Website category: auto
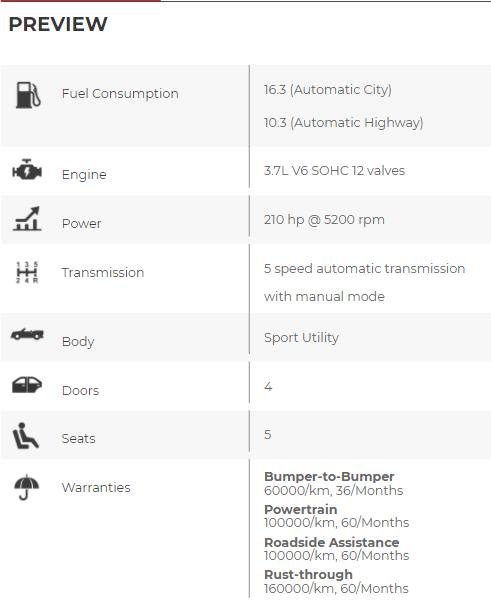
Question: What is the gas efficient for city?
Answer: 16.3 (Automatic City)

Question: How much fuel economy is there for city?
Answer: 16.3 (Automatic City)

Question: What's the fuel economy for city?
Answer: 16.3 (Automatic City)

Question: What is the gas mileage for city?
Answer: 16.3 (Automatic City)

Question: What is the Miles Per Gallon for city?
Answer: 16.3 (Automatic City)

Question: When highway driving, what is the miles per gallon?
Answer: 10.3 (Automatic Highway)

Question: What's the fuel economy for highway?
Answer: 10.3 (Automatic Highway)

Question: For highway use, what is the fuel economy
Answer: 10.3 (Automatic Highway)

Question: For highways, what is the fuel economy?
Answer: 10.3 (Automatic Highway)

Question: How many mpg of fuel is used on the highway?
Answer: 10.3 (Automatic Highway)

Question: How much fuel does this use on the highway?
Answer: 10.3 (Automatic Highway)

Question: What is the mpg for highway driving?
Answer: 10.3 (Automatic Highway)

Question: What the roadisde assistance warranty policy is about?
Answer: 100000/km, 60/Months

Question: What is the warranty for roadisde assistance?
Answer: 100000/km, 60/Months

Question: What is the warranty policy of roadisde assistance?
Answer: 100000/km, 60/Months

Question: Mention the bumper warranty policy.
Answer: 60000/km, 36/Months

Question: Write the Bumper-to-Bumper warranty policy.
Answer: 60000/km, 36/Months

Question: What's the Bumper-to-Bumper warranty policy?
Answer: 60000/km, 36/Months

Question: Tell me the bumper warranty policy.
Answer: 60000/km, 36/Months

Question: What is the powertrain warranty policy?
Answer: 100000/km, 60/Months

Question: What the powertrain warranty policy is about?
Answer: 100000/km, 60/Months

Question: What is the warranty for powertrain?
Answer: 100000/km, 60/Months